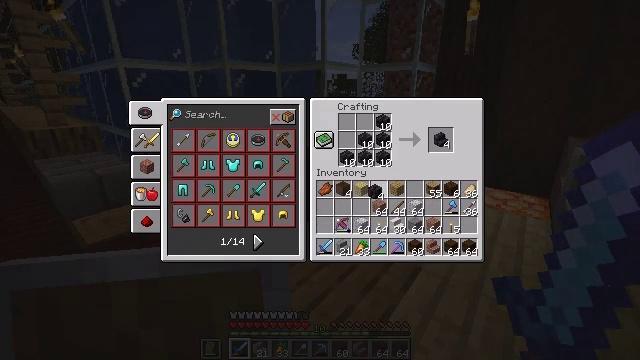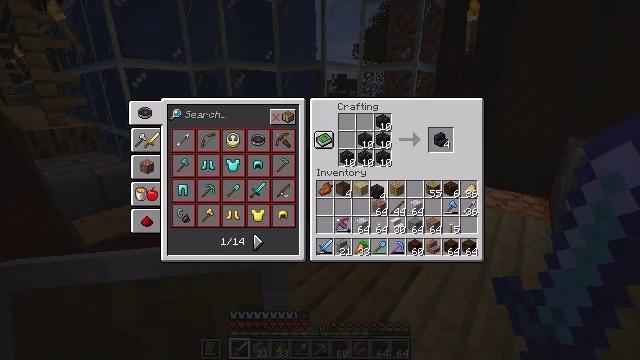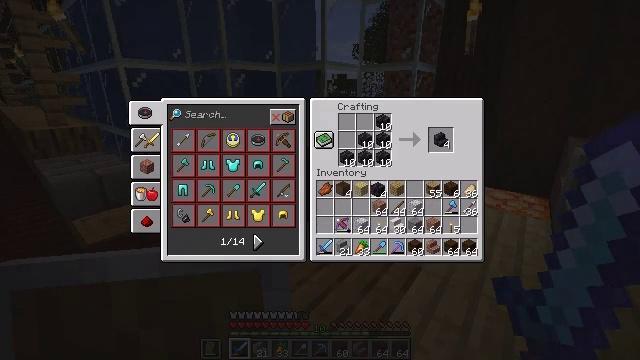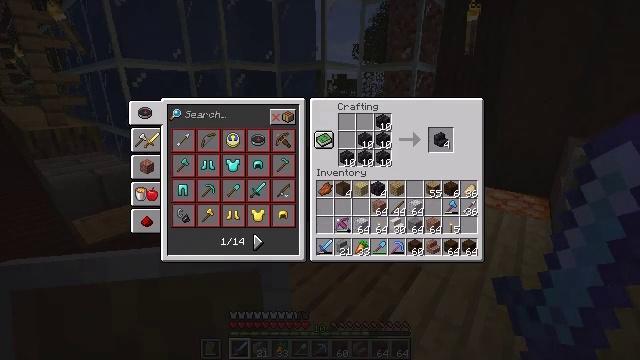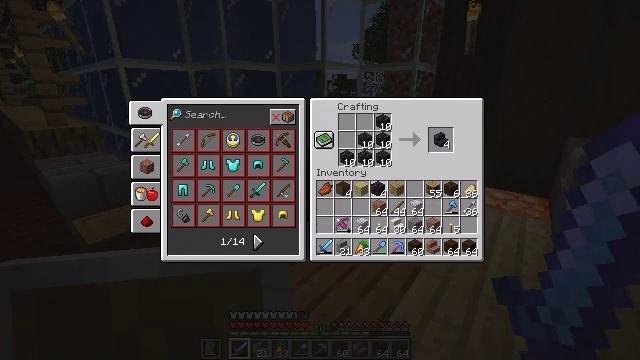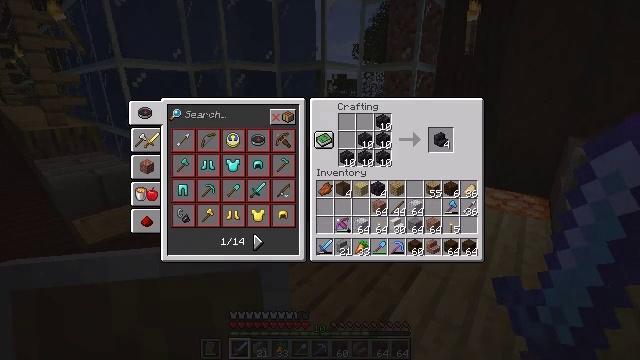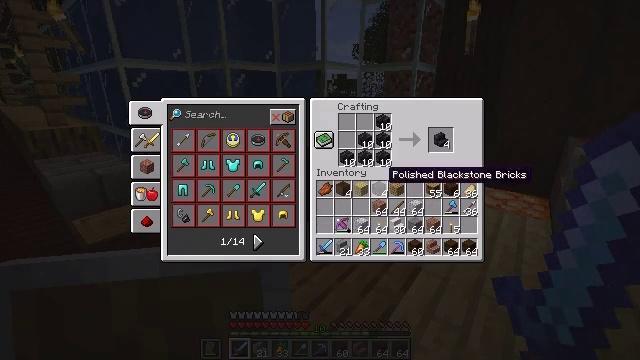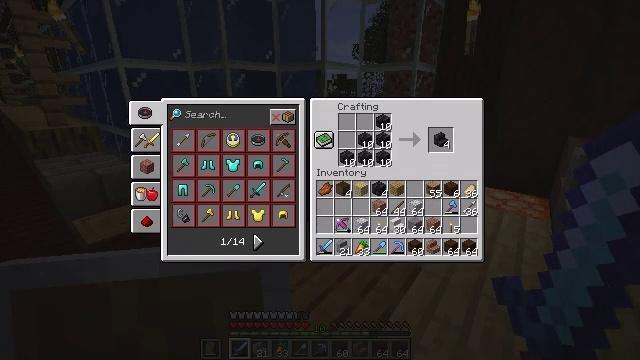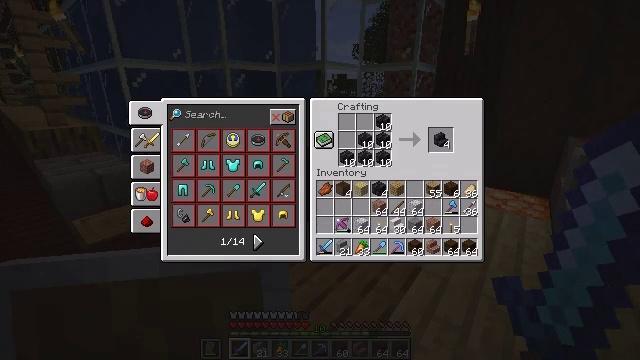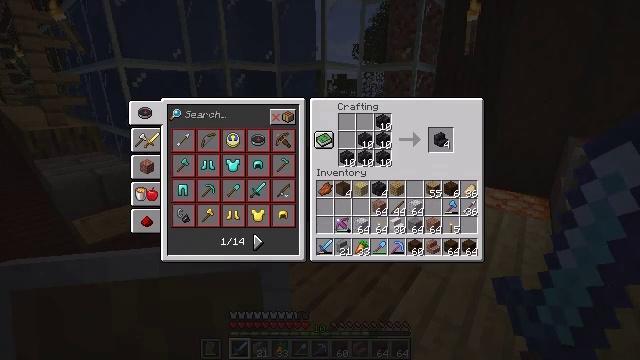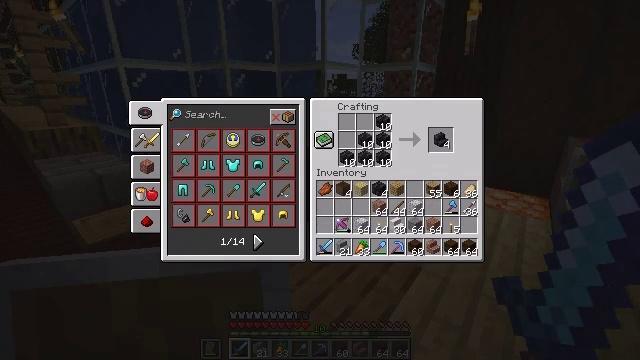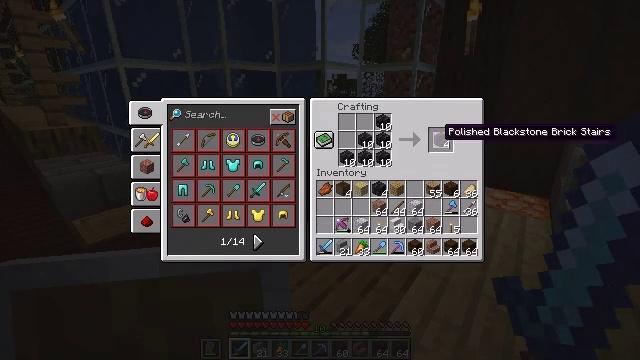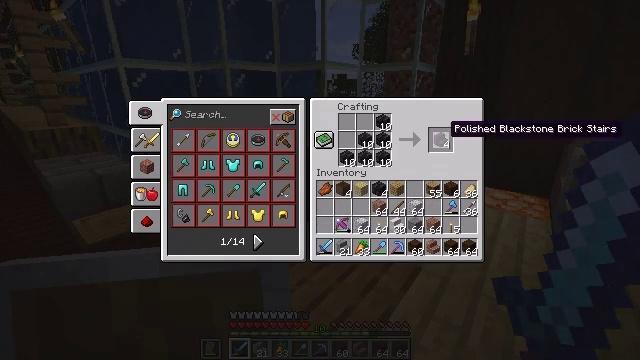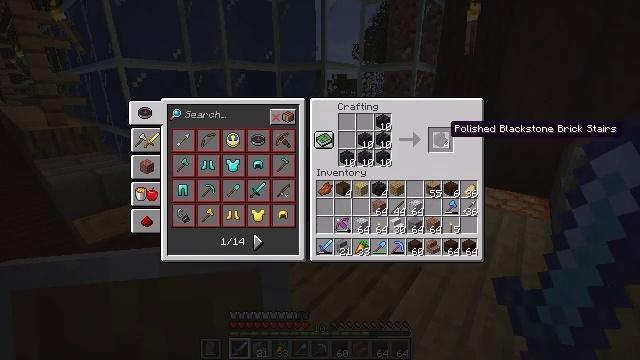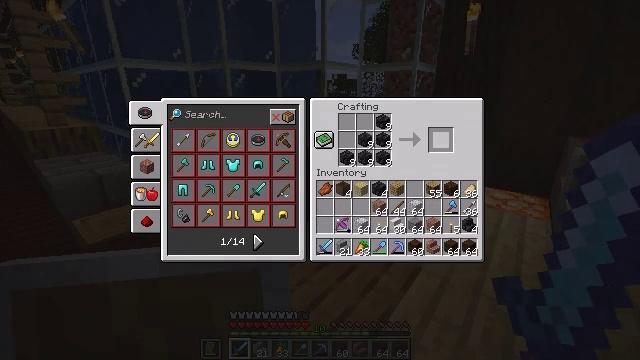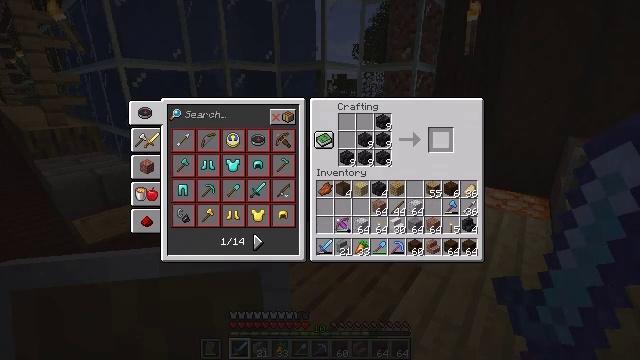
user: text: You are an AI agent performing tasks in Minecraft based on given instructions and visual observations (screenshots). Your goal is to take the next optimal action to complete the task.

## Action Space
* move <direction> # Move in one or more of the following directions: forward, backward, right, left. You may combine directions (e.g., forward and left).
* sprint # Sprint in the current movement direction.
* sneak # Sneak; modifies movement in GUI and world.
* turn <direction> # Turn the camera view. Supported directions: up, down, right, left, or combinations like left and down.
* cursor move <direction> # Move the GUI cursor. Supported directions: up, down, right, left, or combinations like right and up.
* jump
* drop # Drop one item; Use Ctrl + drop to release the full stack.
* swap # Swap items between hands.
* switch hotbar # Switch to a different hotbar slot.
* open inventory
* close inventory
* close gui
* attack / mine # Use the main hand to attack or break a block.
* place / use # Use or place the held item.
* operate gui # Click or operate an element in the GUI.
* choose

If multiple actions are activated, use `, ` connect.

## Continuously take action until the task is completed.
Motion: motion action
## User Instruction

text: Take polished blackstone bricks to craft polished blackstone brick stairs.
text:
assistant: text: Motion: no_op
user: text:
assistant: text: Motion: no_op
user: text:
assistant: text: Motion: no_op
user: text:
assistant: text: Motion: operate gui
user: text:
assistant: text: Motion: operate gui
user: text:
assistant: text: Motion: no_op
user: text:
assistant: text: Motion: sneak, cursor move right and up
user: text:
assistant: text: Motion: sneak, cursor move right and up
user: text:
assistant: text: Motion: sneak
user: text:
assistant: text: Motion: sneak
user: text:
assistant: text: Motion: sneak, cursor move right and up
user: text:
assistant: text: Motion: sneak
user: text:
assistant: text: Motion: sneak
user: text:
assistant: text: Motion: sneak, operate gui
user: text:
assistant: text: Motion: sneak, operate gui
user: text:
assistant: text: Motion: sneak
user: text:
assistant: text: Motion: sneak
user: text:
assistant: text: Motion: no_op
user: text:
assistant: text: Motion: no_op